Aerial crown-view tile of a tropical tree (Barro Colorado Island, Panama), acquired 20250715:
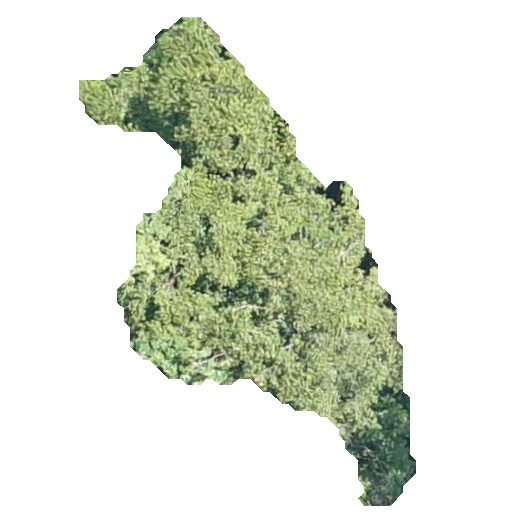
Species: Luehea seemannii
GBIF accepted scientific name: Luehea seemannii
Crown area: 114.891 m²